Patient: sex F, age 76
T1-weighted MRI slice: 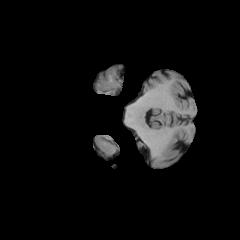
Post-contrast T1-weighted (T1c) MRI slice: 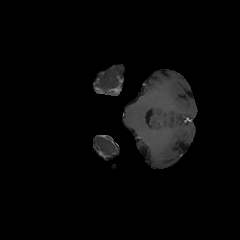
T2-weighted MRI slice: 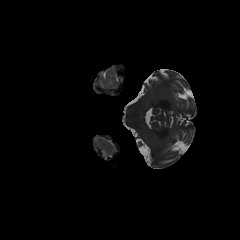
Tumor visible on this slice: no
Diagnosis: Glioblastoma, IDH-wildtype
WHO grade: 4